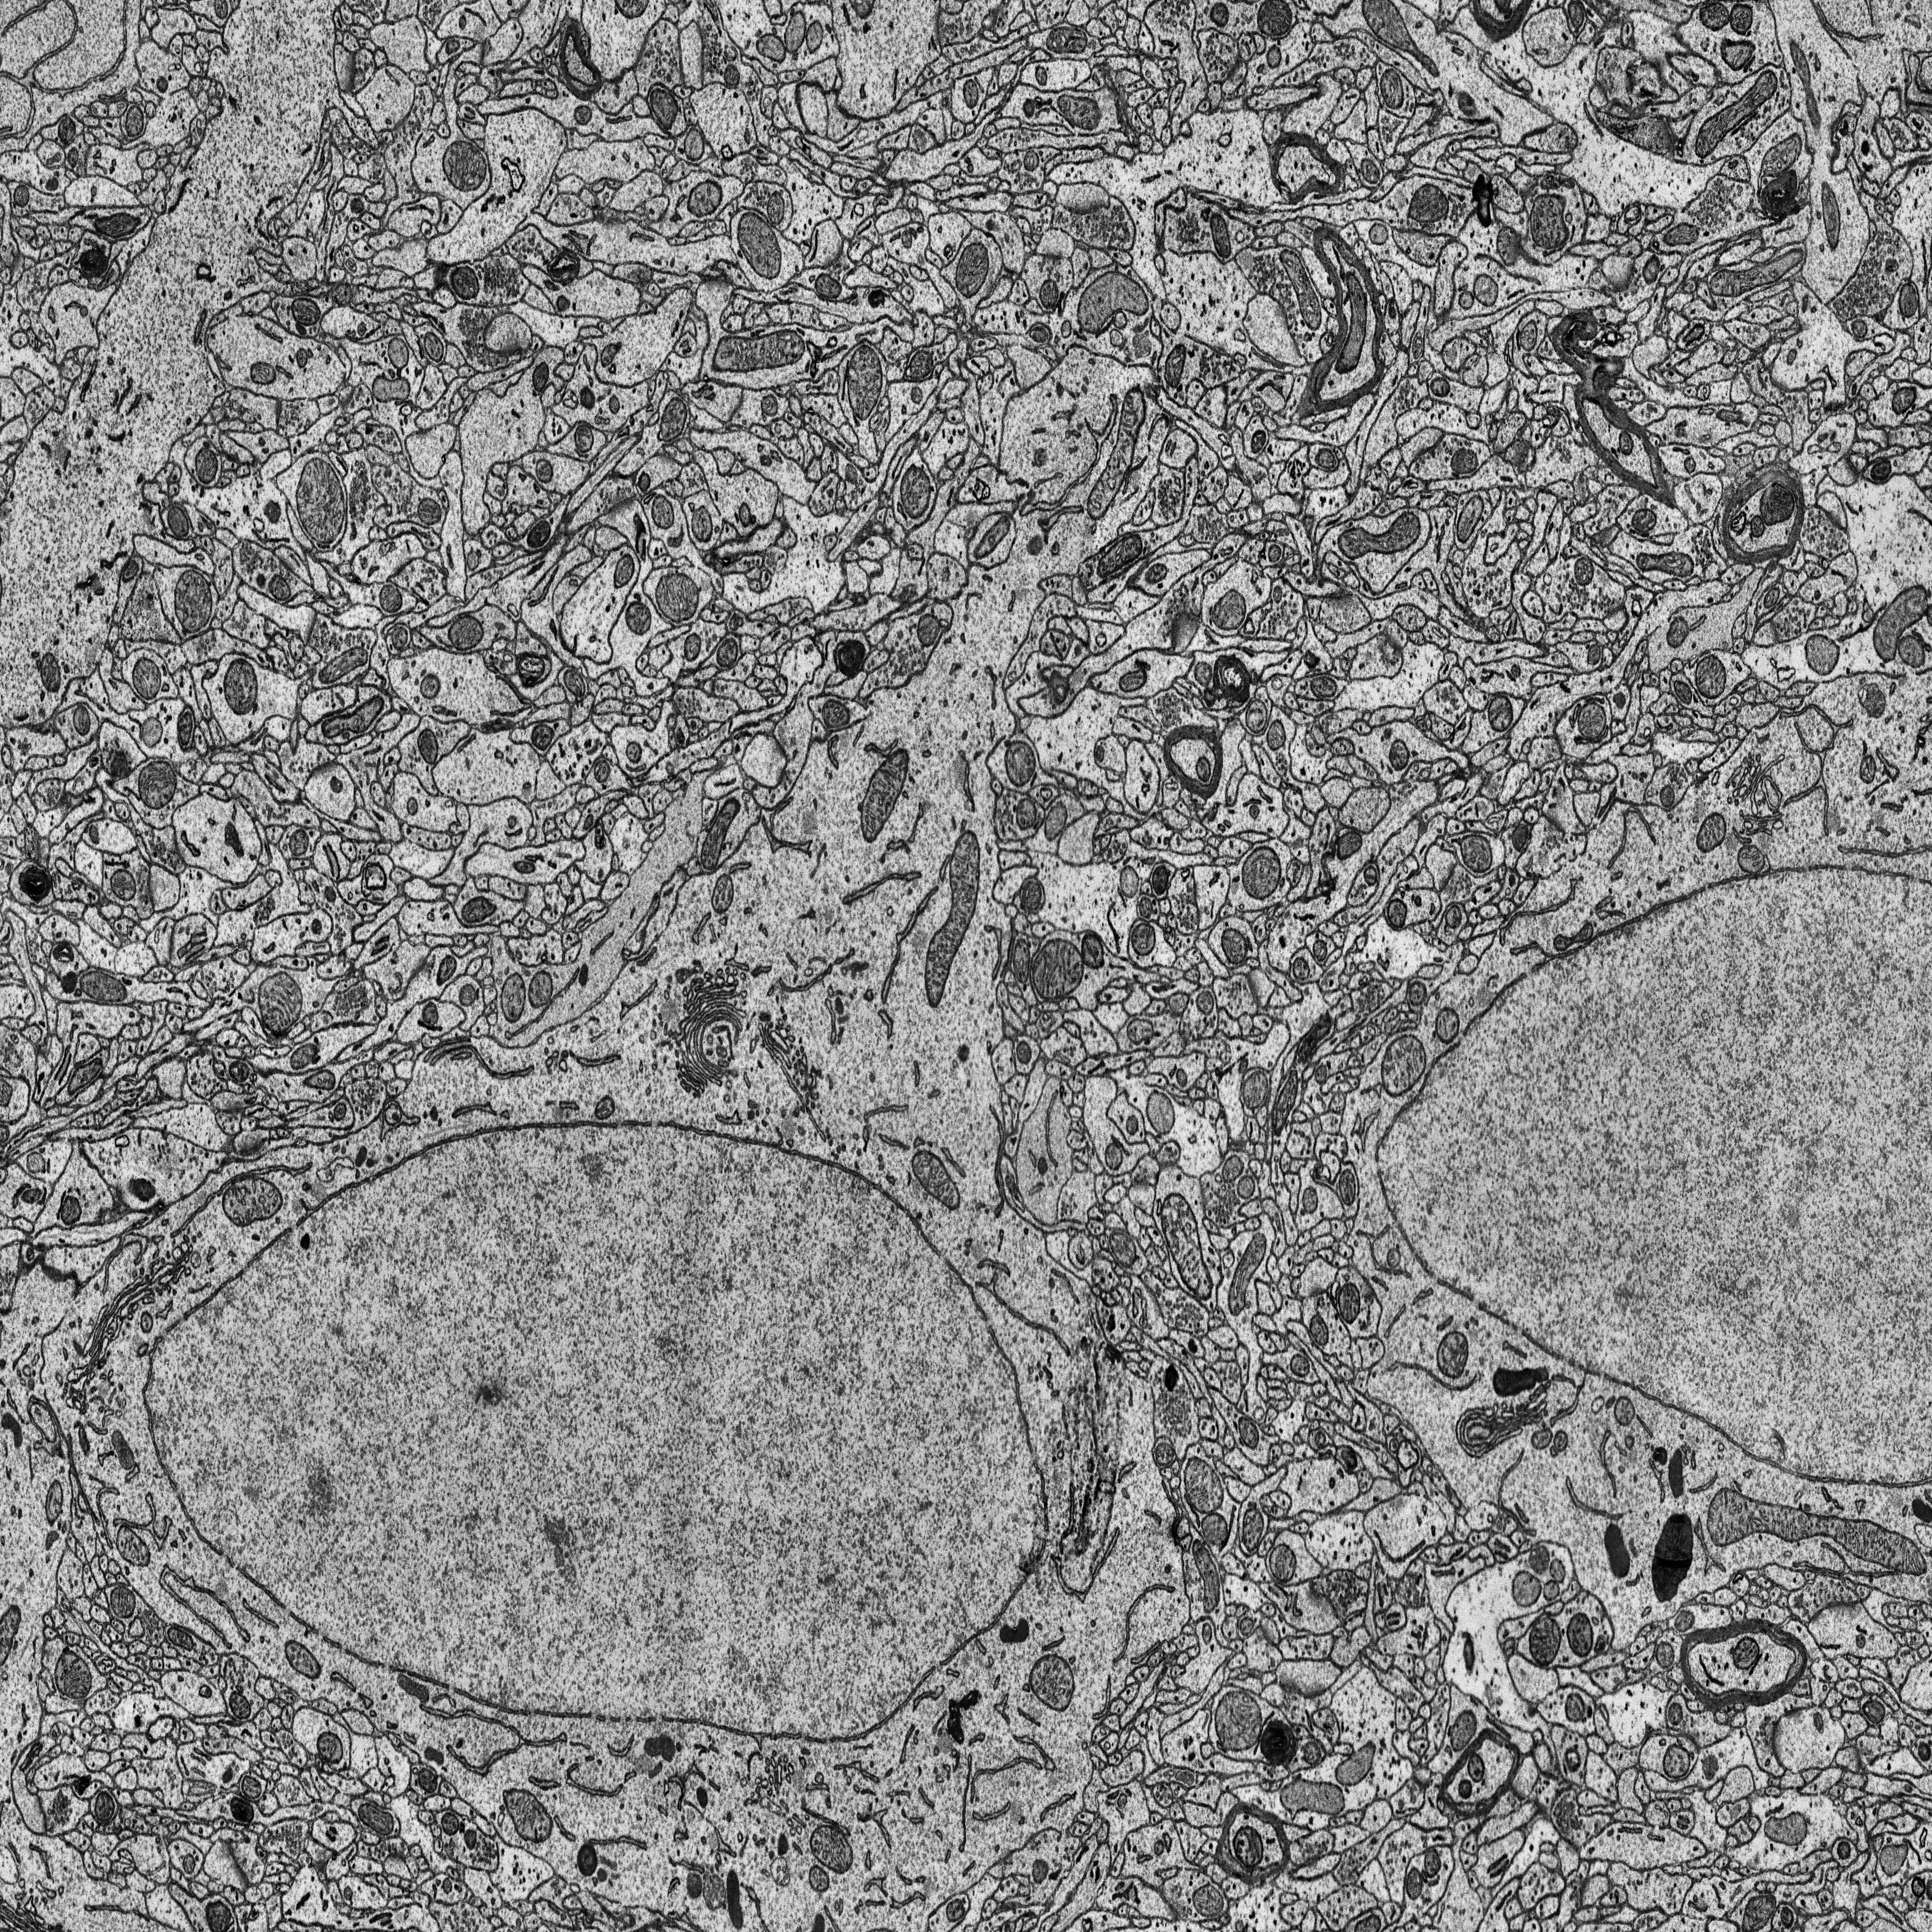
Electron microscopy slice of rat cortex tissue
Slice depth (z): 369
Mitochondria instances in slice: 343